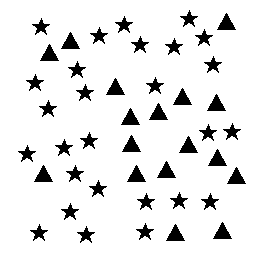
Squares: 0
Triangles: 17
Stars: 27
Total shapes: 44